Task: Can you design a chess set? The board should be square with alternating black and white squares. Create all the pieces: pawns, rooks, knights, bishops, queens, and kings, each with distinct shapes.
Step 4932:
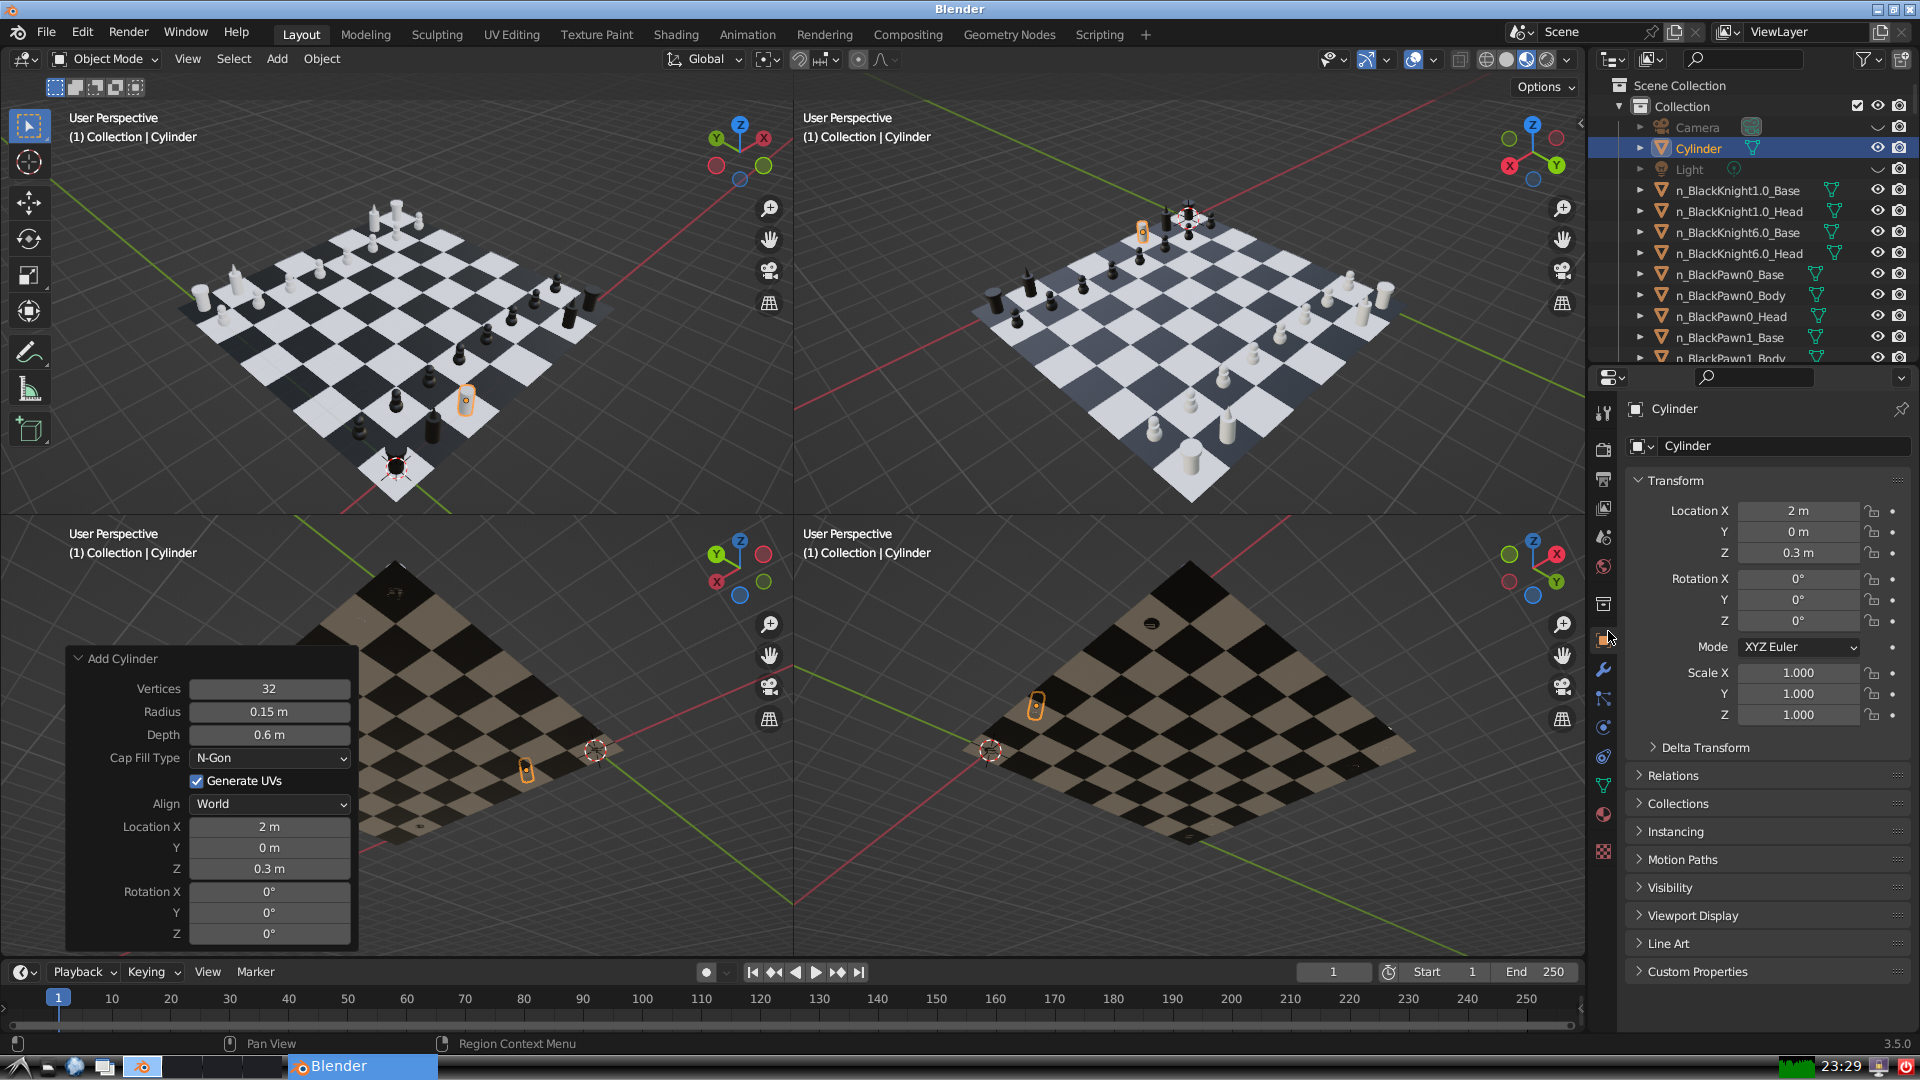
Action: {"mouse_move": [1732, 445]}